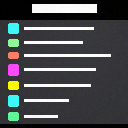
Screen state: on